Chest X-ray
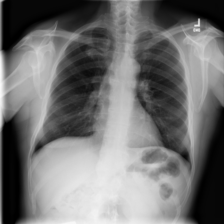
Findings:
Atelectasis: negative
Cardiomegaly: negative
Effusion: negative
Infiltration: negative
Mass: negative
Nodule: negative
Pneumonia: negative
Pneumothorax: negative
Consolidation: negative
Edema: negative
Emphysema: negative
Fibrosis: negative
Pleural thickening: negative
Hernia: negative